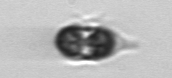
Label: Mesodinium